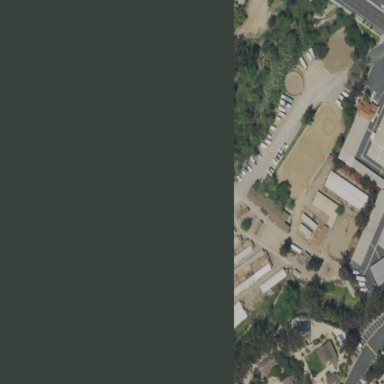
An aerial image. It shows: Farmyard area.